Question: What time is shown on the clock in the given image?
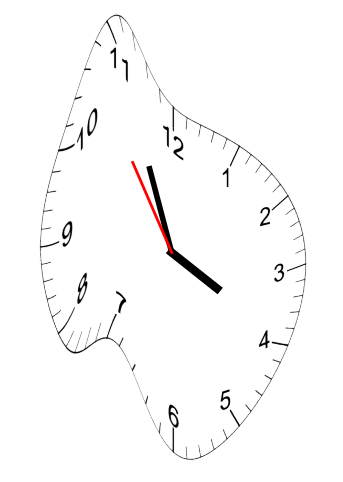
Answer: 03:55:54